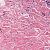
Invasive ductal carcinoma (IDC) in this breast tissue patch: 0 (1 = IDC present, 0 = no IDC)